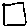
Label: square